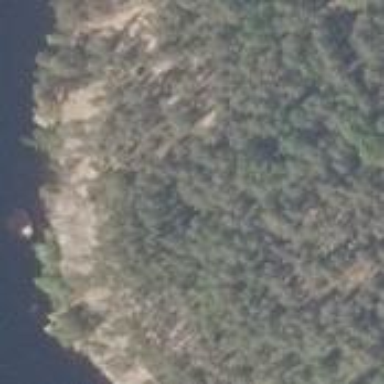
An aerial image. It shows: Cliff in nature.